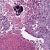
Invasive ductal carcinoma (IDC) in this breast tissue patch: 0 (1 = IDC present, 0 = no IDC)